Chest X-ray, AP view. Patient: 57 years old, sex M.
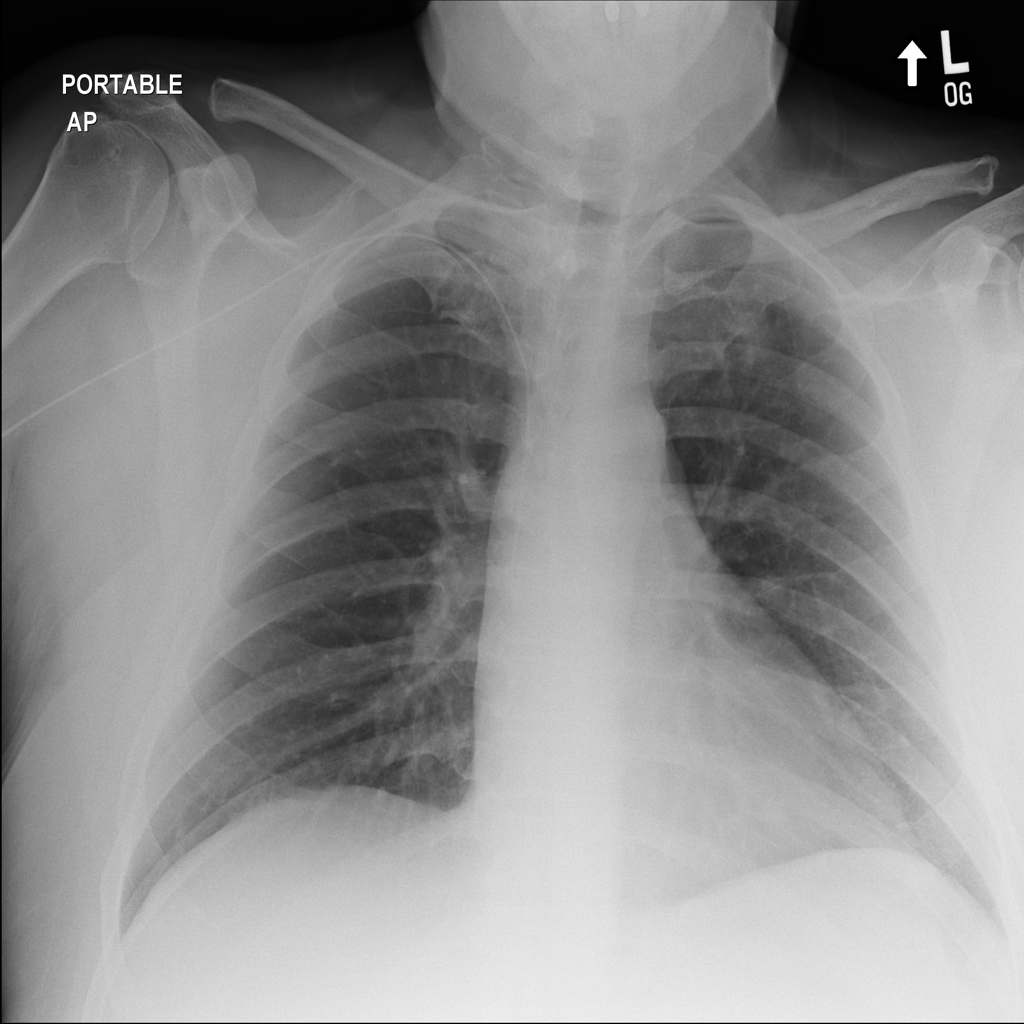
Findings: No Finding